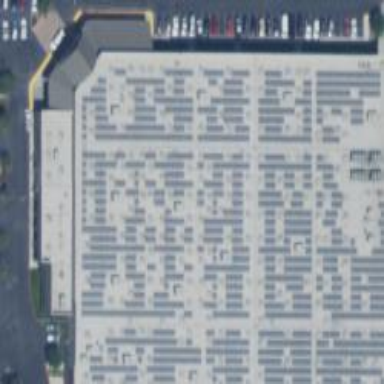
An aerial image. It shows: Wholesale shop housed in building.